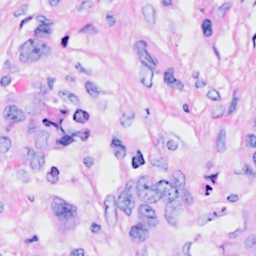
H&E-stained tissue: Breast